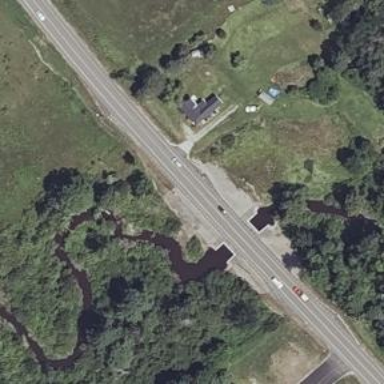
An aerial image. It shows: Tertiary road with asphalt surface that goes over bridge.